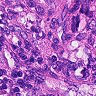
Metastatic tissue present: yes